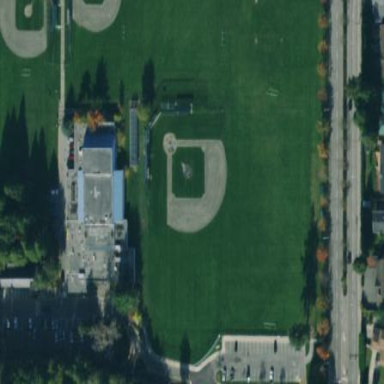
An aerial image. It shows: Baseball pitch for leisure land activities.